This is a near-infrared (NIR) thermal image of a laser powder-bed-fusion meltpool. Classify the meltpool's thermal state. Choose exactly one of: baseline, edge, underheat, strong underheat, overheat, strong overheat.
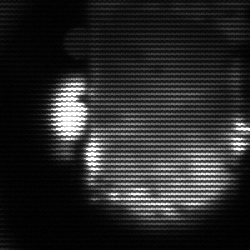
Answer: baseline